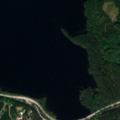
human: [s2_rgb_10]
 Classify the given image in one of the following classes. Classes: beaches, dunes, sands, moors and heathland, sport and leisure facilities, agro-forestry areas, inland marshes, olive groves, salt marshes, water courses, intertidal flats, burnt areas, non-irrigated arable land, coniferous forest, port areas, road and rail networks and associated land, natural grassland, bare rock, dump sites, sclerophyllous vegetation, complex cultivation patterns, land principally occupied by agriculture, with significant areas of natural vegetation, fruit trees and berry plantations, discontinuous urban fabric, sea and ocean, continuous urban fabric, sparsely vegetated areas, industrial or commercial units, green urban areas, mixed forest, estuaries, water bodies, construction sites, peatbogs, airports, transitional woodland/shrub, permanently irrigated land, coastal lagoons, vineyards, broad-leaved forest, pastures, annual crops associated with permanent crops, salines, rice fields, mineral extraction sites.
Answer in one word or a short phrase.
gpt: discontinuous urban fabric, coniferous forest, mixed forest, water bodies